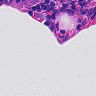
Metastatic tissue present: no